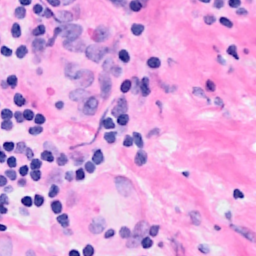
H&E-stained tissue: Breast